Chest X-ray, PA view. Patient: 62 years old, sex F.
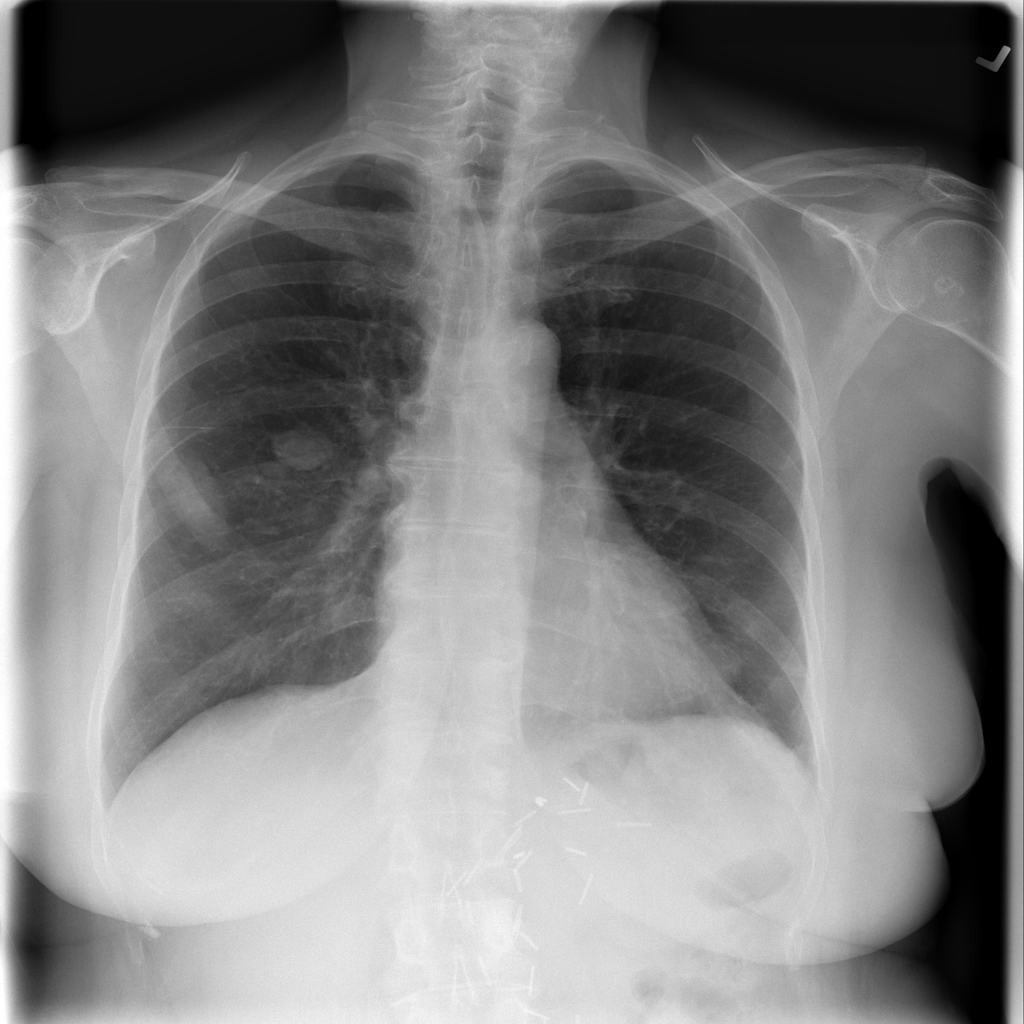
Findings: Nodule